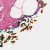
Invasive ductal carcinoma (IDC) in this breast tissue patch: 0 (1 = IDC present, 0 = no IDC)